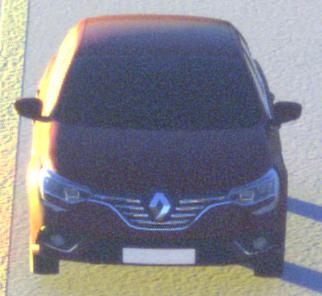
Make: Renault
Model: Mégane ENERGY TCe 100
Detailed model: Mégane (IV)
Model produced from: 2016/03
Model produced until: 2018/08
Doors: 5
Color: red
Road condition: dry road
Daytime: sunrise or sunset
Contrast: high contrast